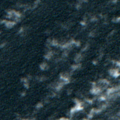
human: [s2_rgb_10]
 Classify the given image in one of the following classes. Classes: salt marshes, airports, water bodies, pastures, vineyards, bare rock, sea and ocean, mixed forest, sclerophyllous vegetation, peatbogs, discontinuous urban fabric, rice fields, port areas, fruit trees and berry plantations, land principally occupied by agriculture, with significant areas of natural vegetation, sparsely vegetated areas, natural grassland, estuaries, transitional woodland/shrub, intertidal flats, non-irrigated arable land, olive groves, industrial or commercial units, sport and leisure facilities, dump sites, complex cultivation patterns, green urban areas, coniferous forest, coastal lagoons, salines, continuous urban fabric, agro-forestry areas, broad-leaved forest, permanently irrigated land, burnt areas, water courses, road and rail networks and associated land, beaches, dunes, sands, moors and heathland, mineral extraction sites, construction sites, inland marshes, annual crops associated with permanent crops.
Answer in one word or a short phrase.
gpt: sea and ocean